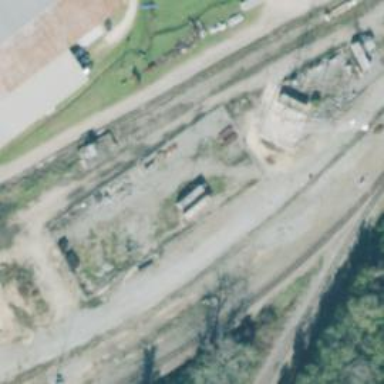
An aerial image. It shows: Site related to railway infrastructure.